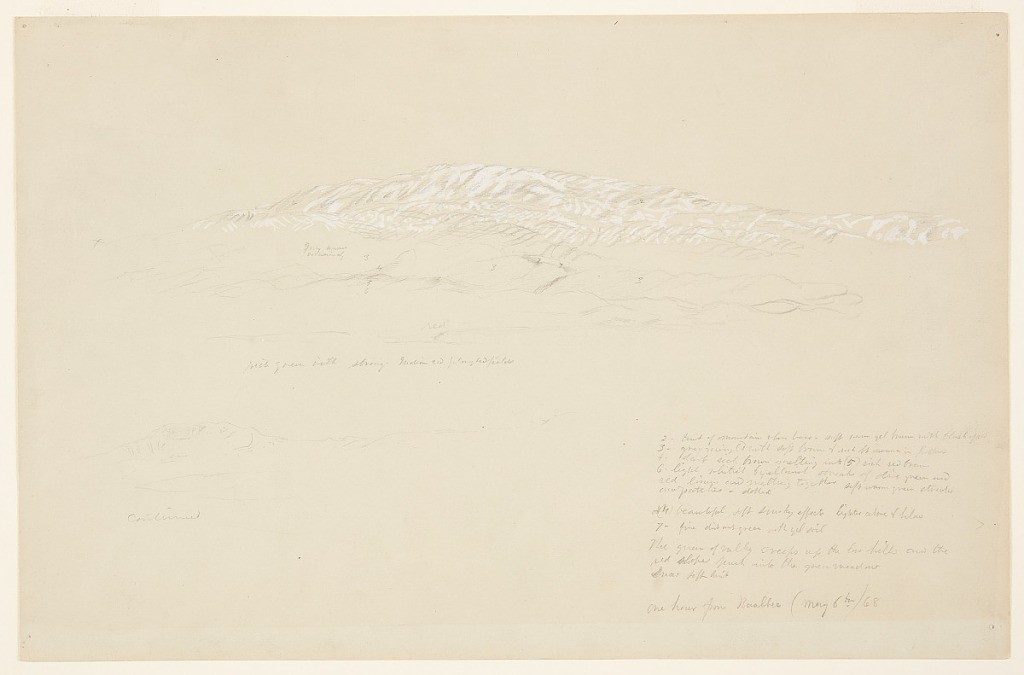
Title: Mount Lebanon, near Baalbek, Syria
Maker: Frederic Edwin Church, American, 1826–1900
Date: May 6, 1868
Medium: Graphite and gouache on gray-green wove paper
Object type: Drawing
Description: Landscape sketch showing a view of Mt. Sannine in the Mount Lebanon range in central Lebanon, as seen from across the Beqaa Valley. The flat terrain of the fertile valley extends from foreground to middle distance, where it meets the foothills of the mountain range. The foothills slowly ascend to the gently arching peak of Mt. Sannine, which is covered in snowfields.